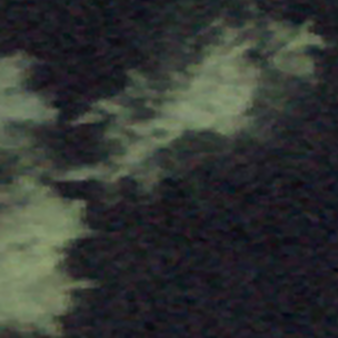
Label: other